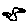
Label: bird